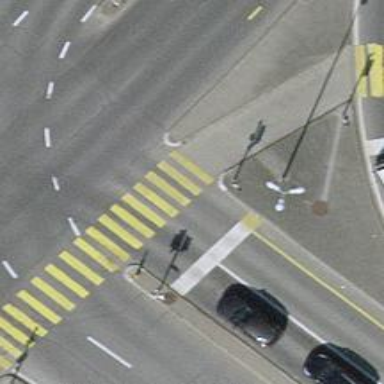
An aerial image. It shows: Secondary road with asphalt surface.